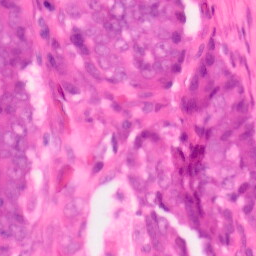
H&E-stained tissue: Colon